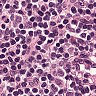
Metastatic tissue present: no